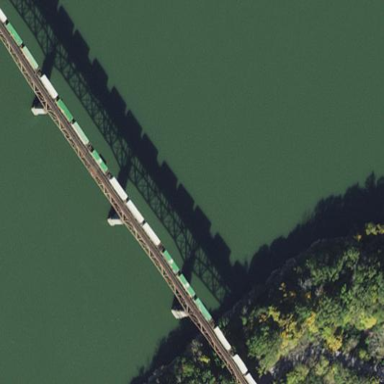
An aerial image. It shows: Man-made bridge.